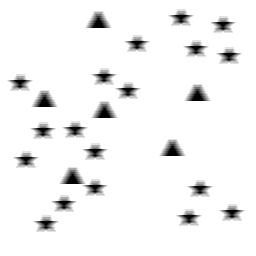
Squares: 0
Triangles: 6
Stars: 18
Total shapes: 24